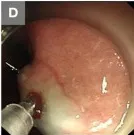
Images of the embedded foreign body in the esophagus, and extraction via endoscopic submucosal dissection in Case 1. (D) A submucosal injection was performed around the mucosal protrusion.
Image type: endoscopy (airway_endoscopy)